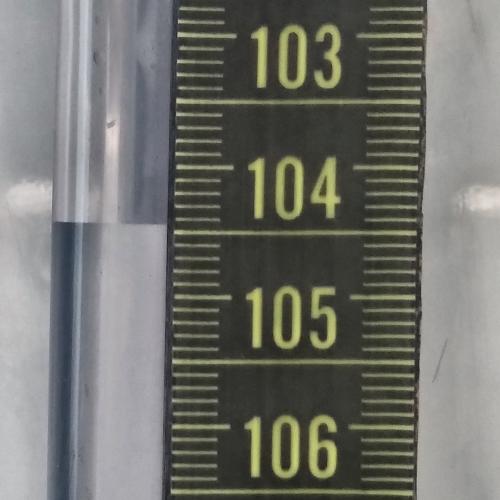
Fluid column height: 104.5 cm